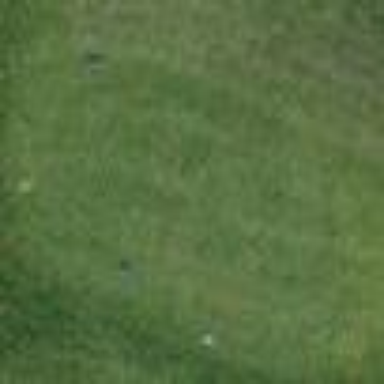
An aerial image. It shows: Golf tee.